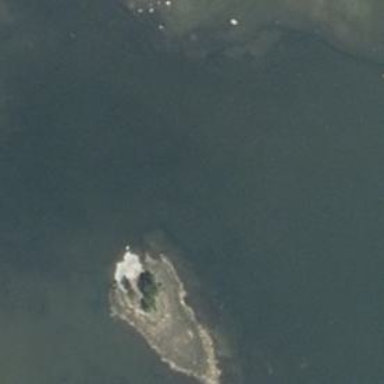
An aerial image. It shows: Islet along the natural coastline.